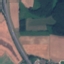
Land use / land cover: Highway